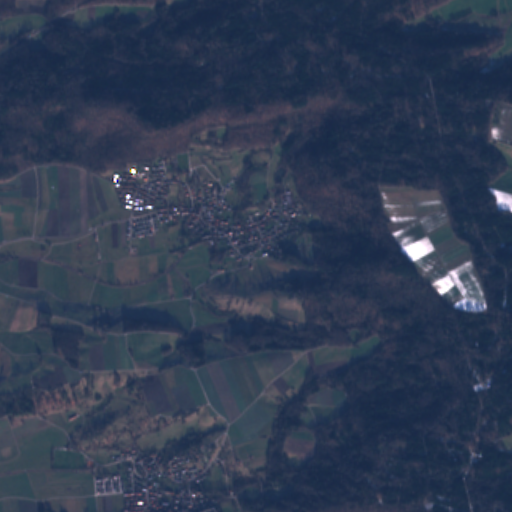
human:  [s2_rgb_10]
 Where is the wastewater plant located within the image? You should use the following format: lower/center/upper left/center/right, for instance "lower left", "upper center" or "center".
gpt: The wastewater plant is located in the lower left of the image.
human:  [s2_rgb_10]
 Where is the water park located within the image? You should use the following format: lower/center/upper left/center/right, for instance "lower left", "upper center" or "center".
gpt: The water park is located in the center of the image.
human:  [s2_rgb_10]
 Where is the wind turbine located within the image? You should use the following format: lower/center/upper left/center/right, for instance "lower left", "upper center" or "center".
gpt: The wind turbine is located in the lower right of the image.
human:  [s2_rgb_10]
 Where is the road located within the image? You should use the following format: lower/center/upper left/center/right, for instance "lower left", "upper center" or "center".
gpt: There is no road in the image.